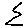
Label: zigzag